Field crop: tomato
Growth stage: 1
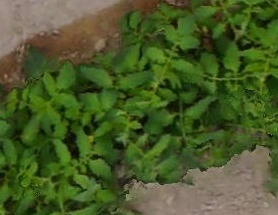
Species: tomato